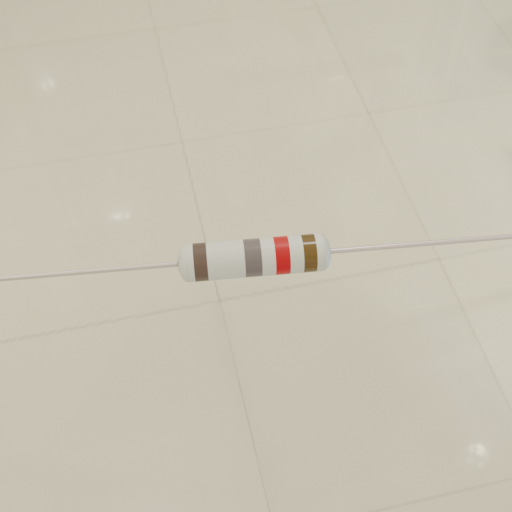
Resistor colour bands (in order): brown, gray, red, brown